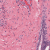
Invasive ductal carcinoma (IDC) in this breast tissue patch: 0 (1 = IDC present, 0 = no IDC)